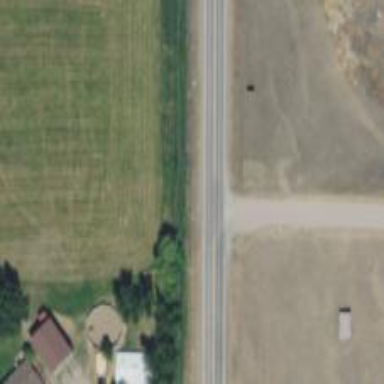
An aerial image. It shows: Tertiary road.